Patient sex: F
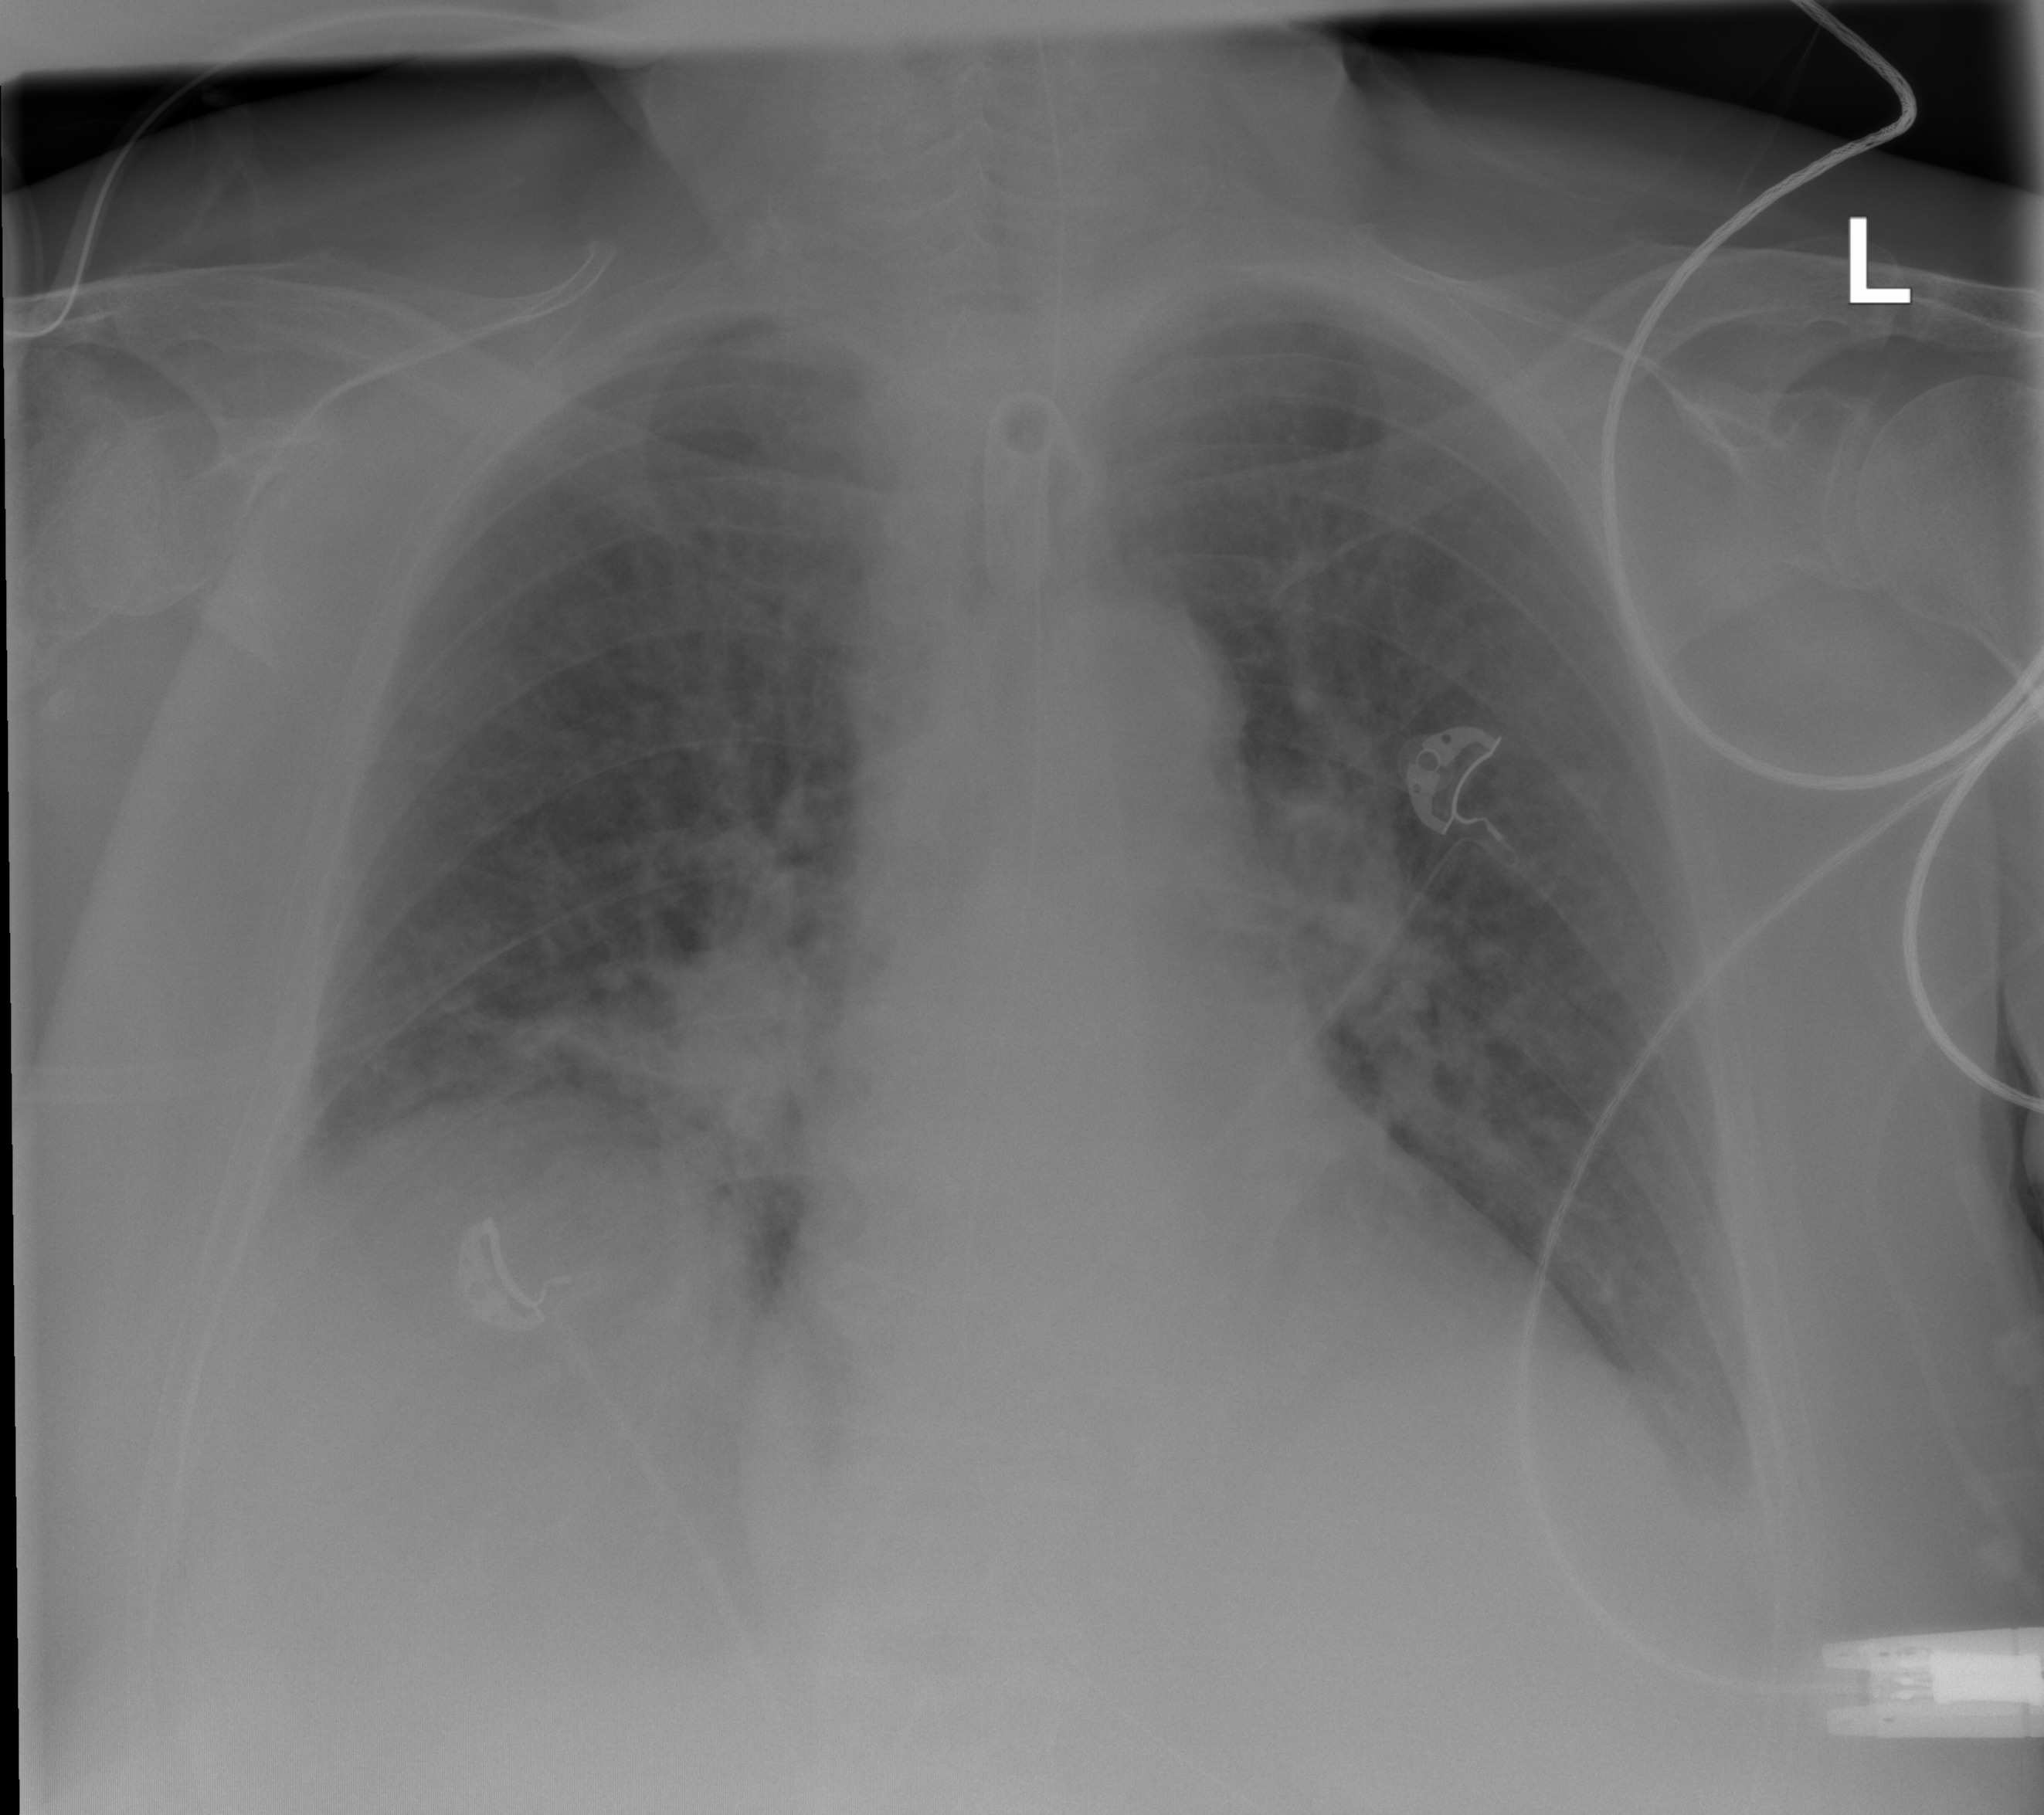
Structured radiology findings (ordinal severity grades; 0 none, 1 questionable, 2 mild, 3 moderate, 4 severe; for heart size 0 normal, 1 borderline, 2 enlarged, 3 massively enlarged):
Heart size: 0
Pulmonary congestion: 3
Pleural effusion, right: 0
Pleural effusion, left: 0
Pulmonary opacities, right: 2
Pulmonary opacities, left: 2
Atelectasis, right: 0
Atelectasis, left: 0